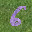
Label: 6